Chest X-ray:
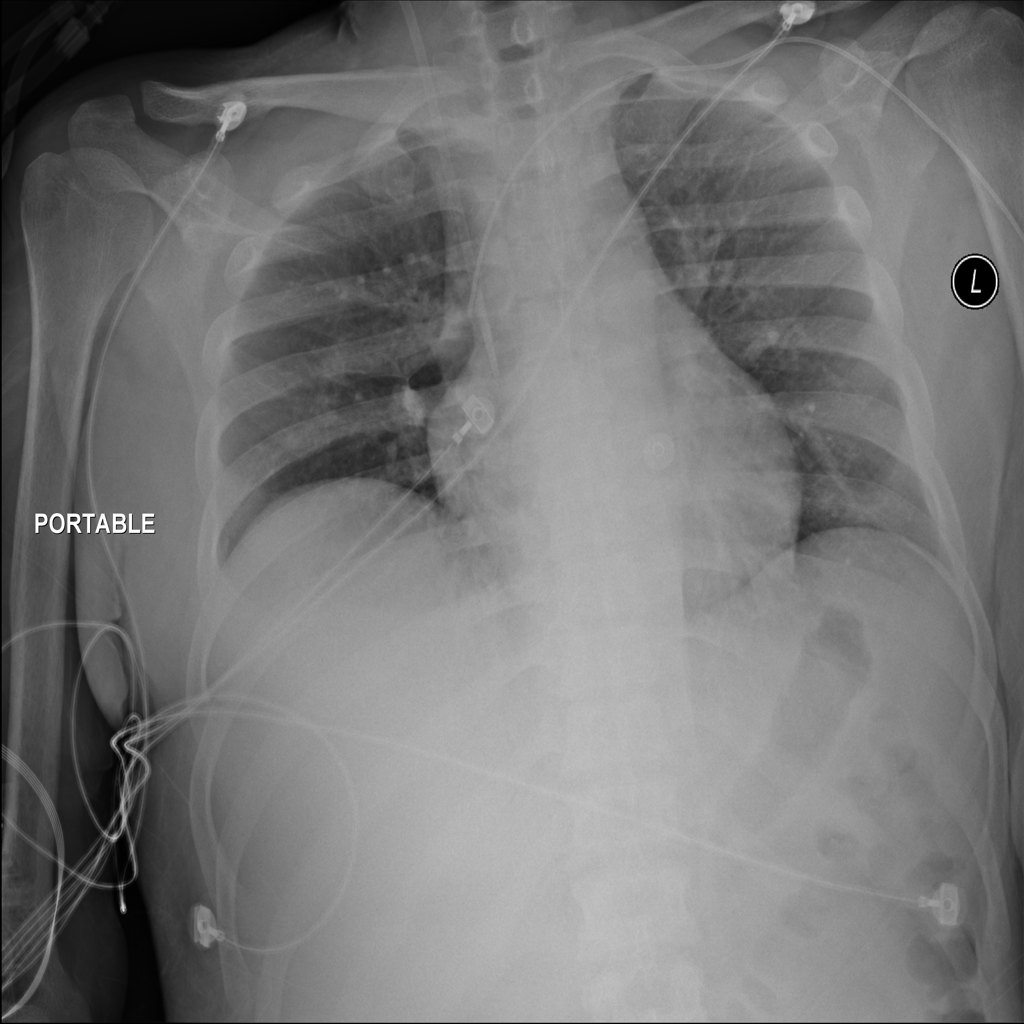
No abnormal finding: yes